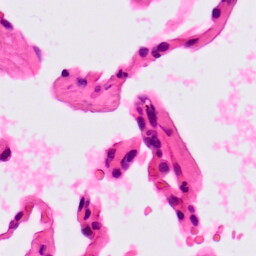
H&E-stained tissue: Lung